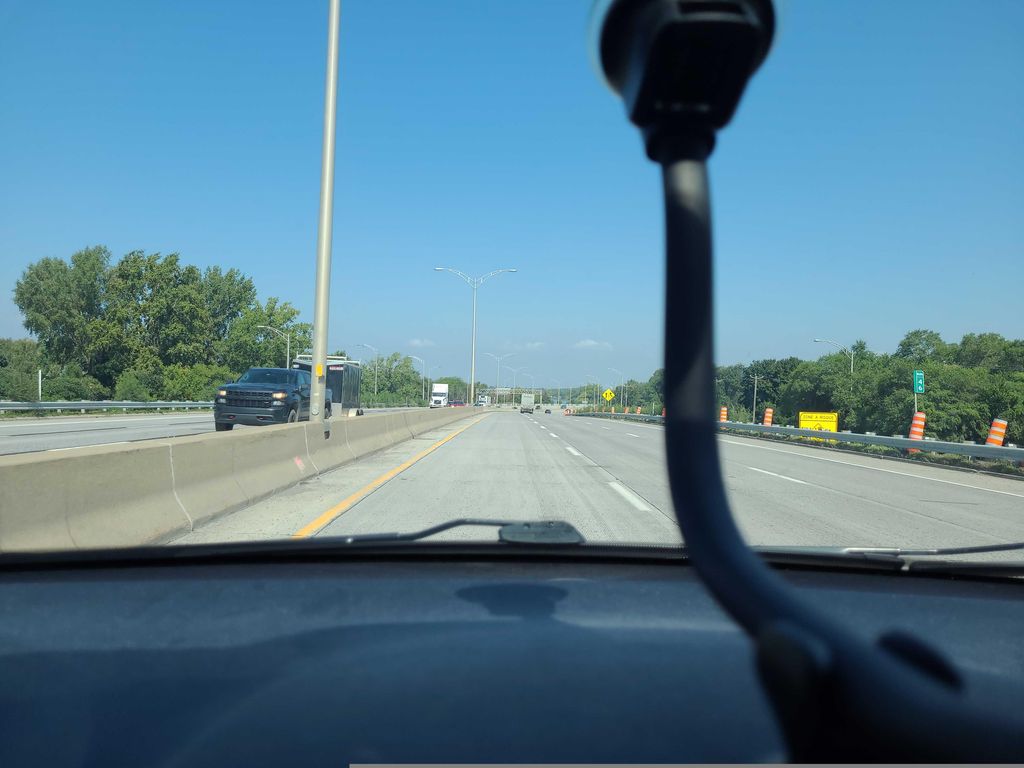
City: montreal